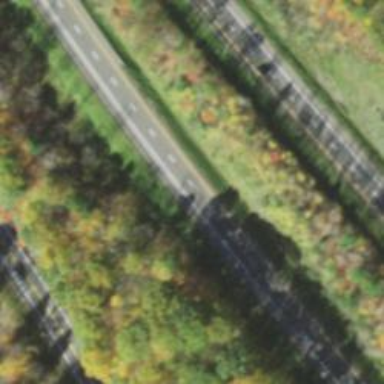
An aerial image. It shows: Motorway.